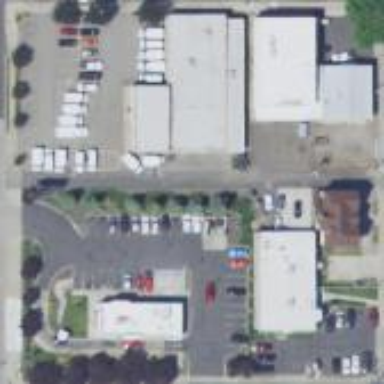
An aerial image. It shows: Commercial area.